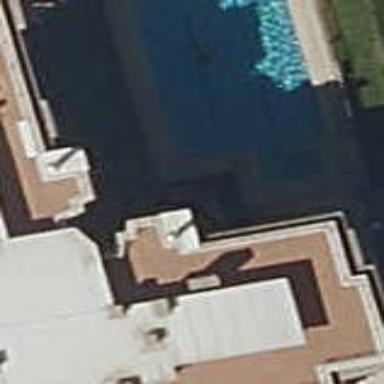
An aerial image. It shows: Outdoor swimming pool in leisure land area.